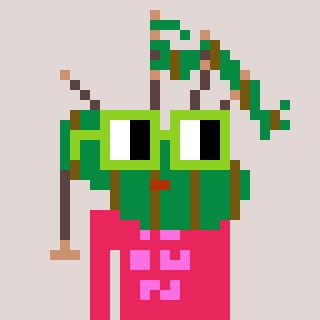
a pixel art character with square light green glasses, a bagpipe-shaped head and a redpinkish-colored body on a warm background